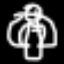
Label: angel